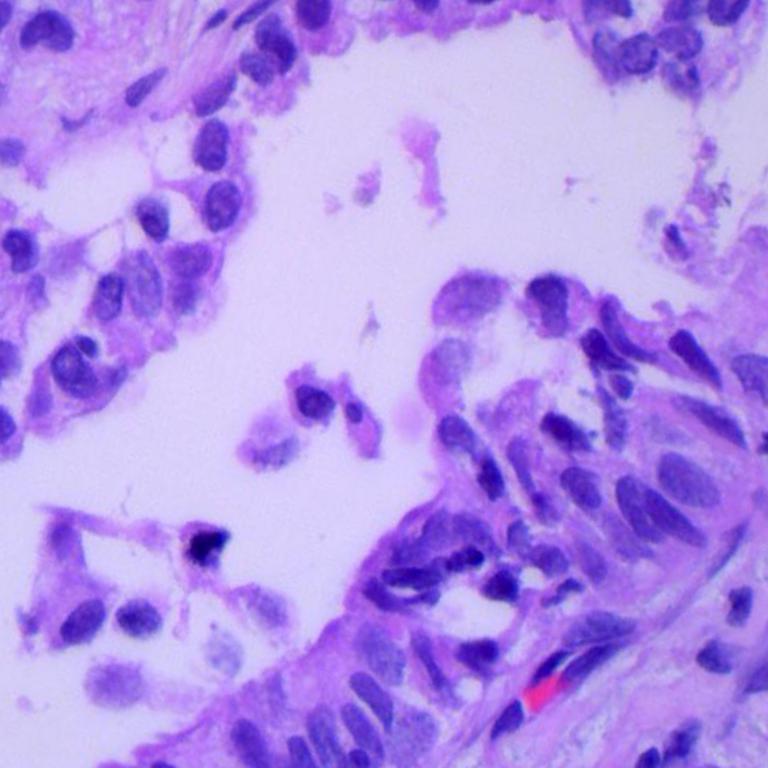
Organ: lung
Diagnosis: adenocarcinomas